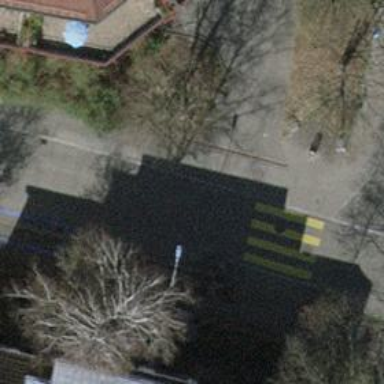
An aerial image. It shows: Unmarked crossing with traffic calming table.